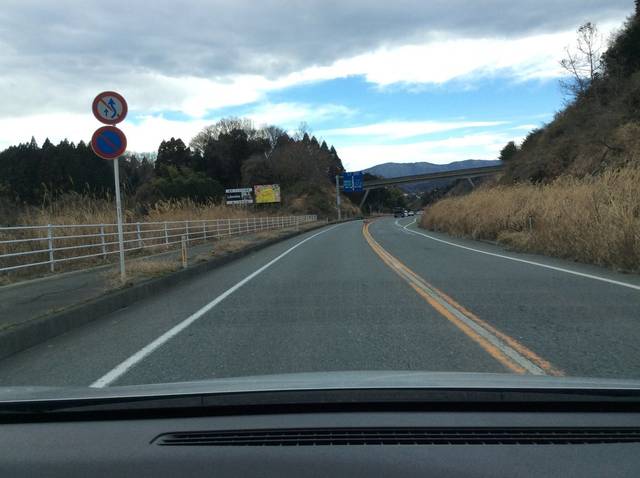
Region: Japan
Coordinates: 37.038, 140.926